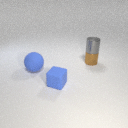
large blue rubber sphere to the left of small blue rubber cube